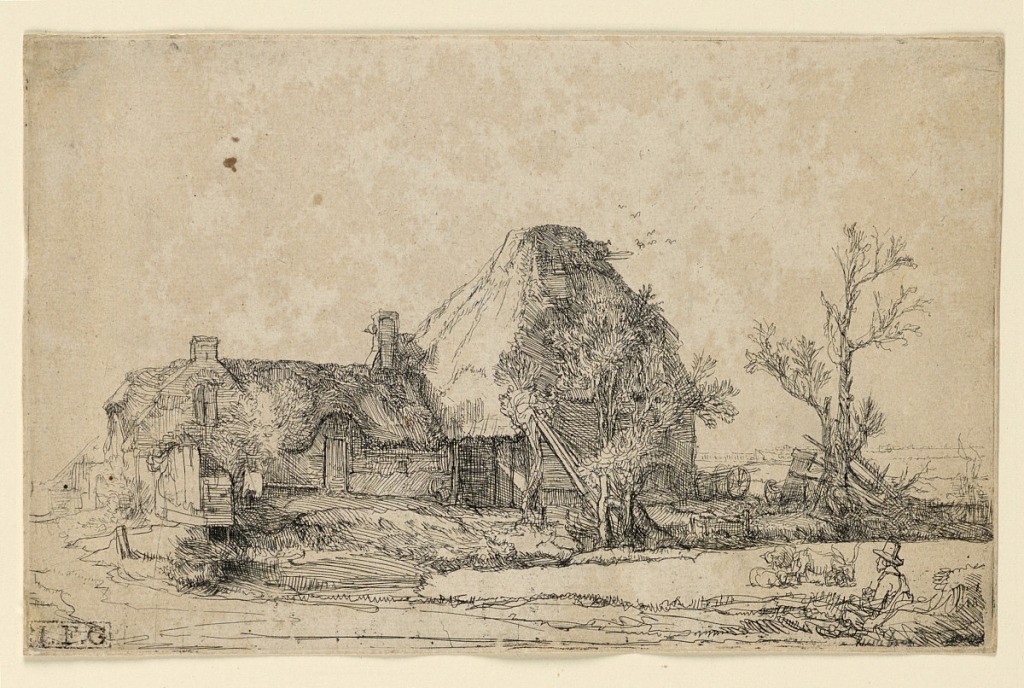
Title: Cottages and Farm Building with a Man Sketching
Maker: Rembrandt Harmensz van Rijn, Dutch, 1606–1669
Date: ca. 1641
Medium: Etching on laid paper
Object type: Print
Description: Man is seated in foreground, lower right, sketching a cottage with its attached barn. Farm animals near lower right.